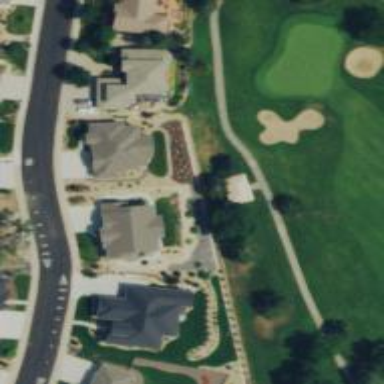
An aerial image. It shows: Track that serves as Golf Cart path.